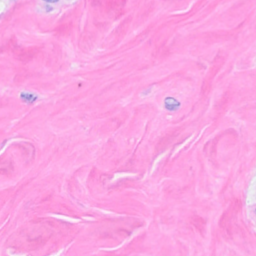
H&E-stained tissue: Breast